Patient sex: F
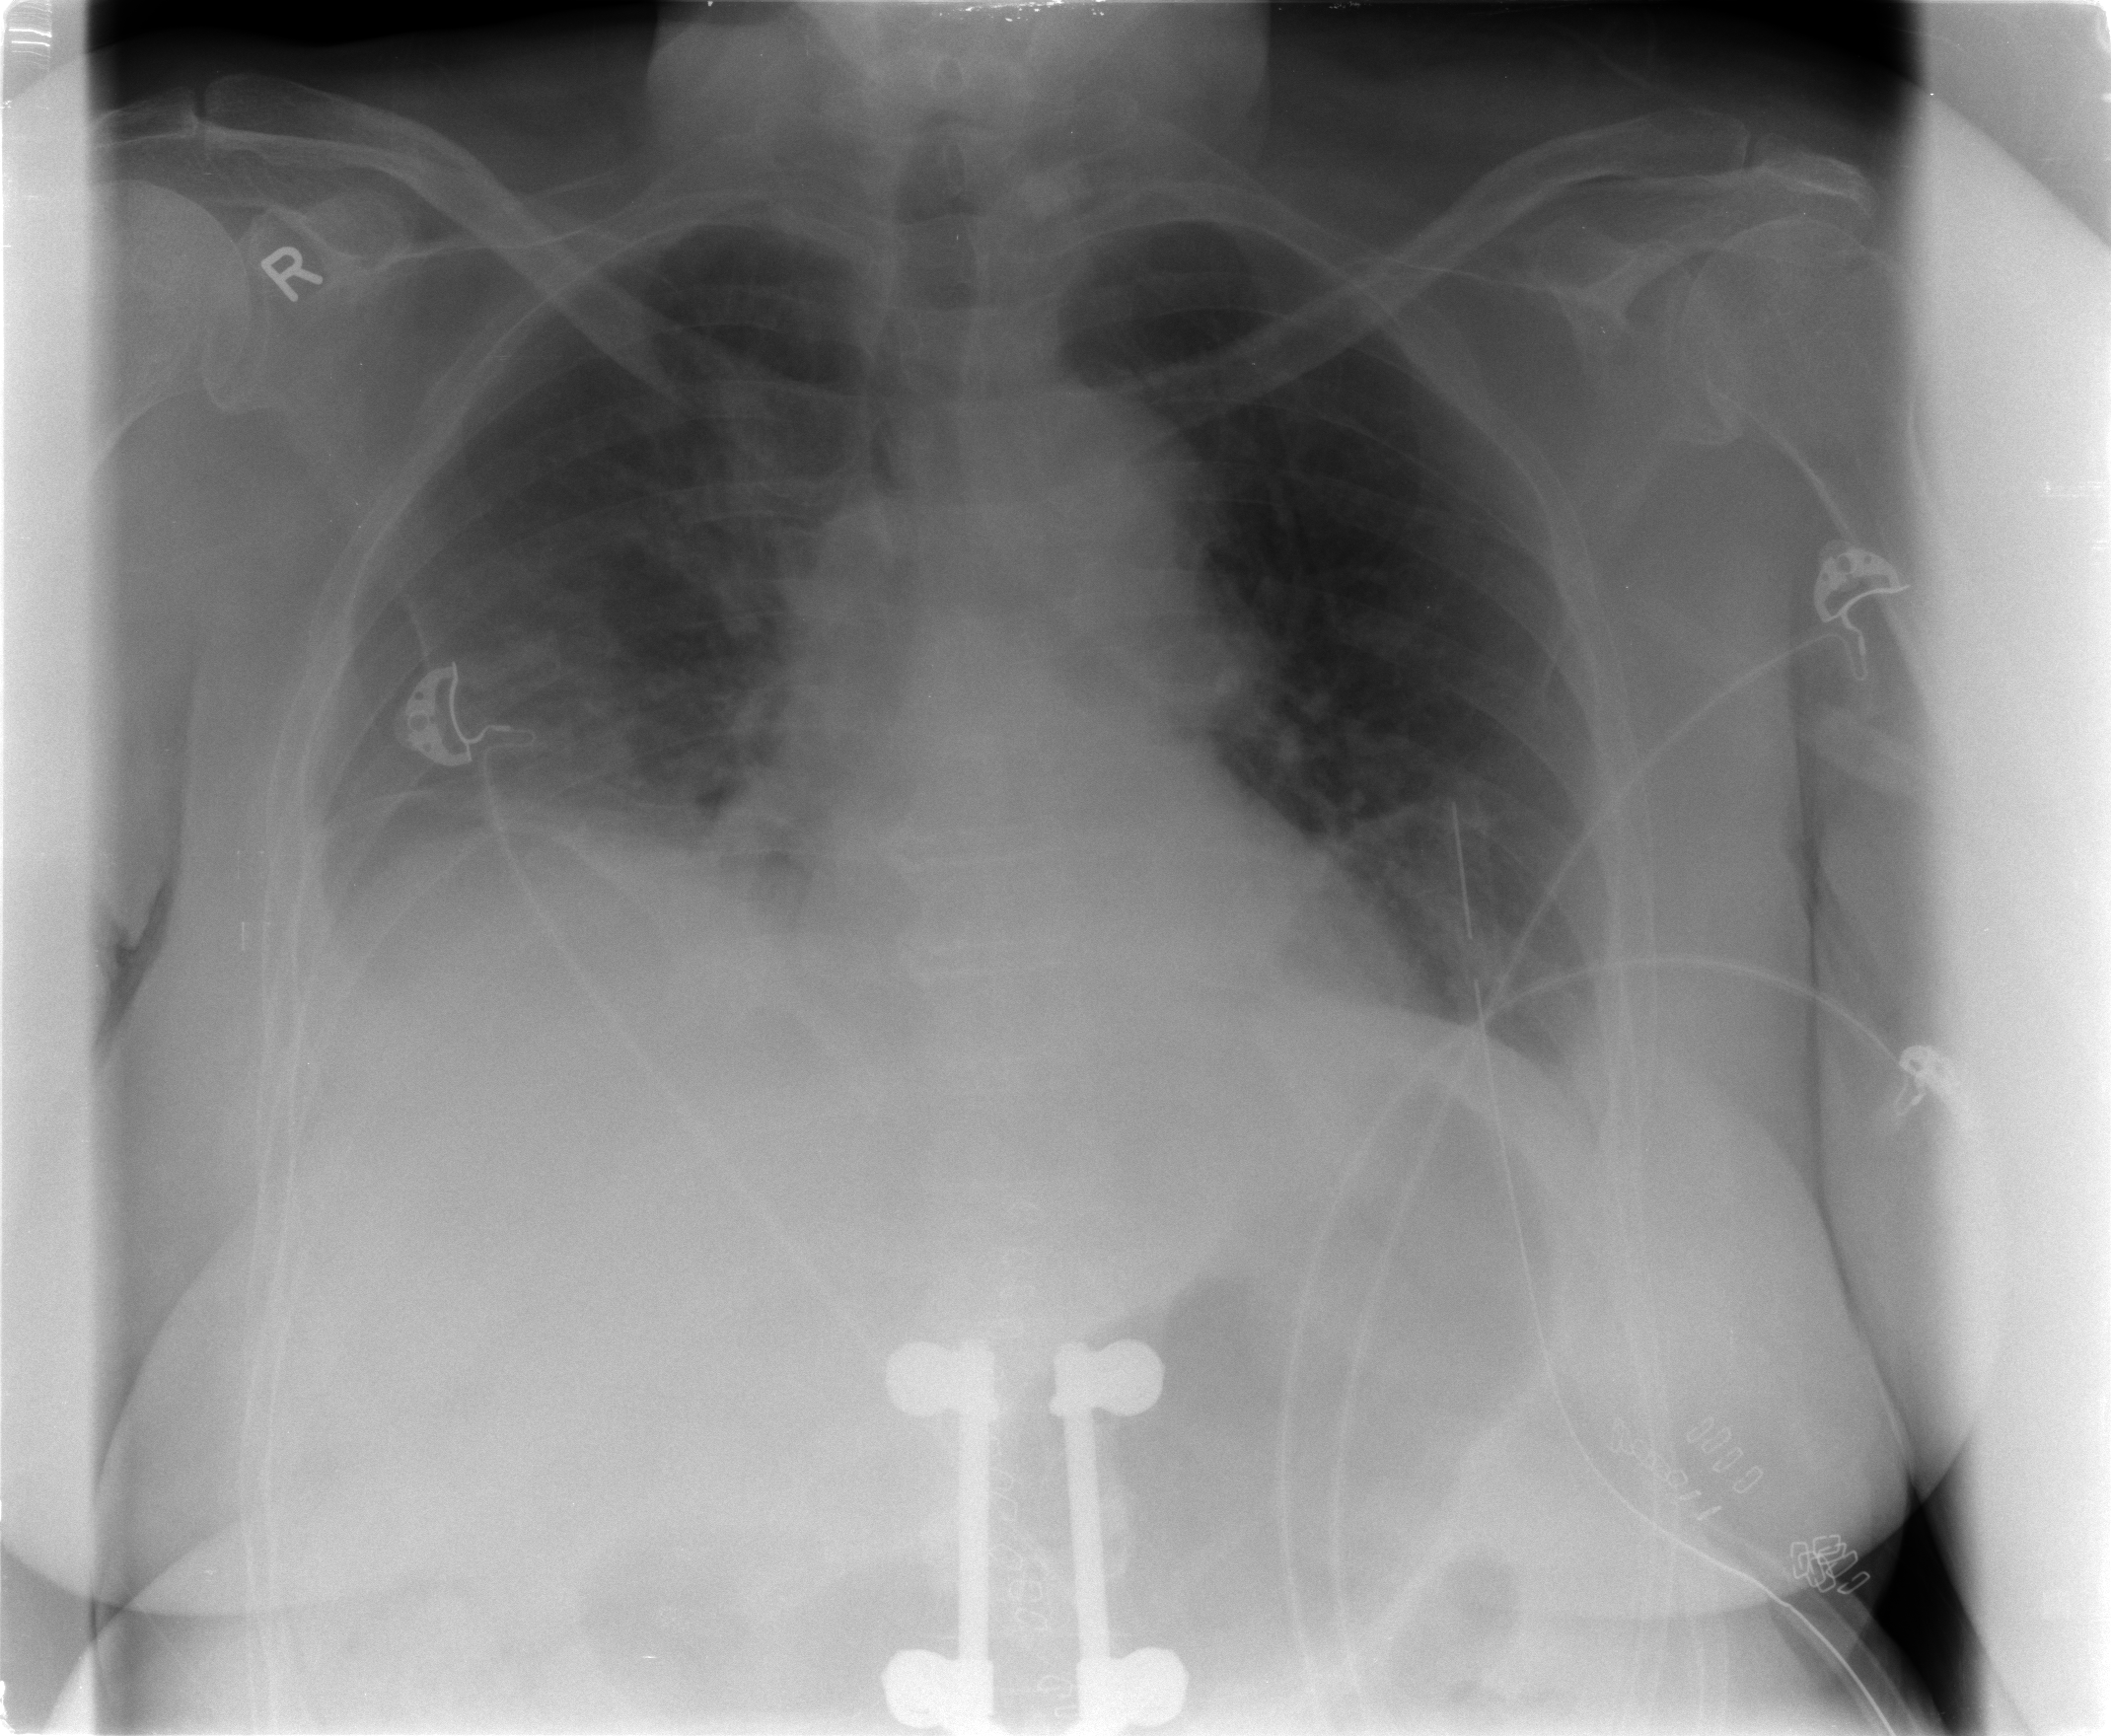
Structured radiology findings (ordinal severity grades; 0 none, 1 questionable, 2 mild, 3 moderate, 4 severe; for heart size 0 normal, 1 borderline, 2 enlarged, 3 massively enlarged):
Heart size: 0
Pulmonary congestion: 0
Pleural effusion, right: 2
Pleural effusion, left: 0
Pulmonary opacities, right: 1
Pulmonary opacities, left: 0
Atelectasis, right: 2
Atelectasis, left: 0